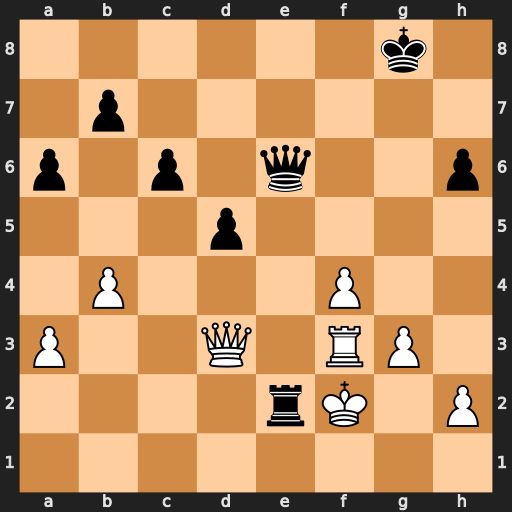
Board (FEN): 6k1/1p6/p1p1q2p/3p4/1P3P2/P2Q1RP1/4rK1P/8
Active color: w
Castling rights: -
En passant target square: -
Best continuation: Qxe2 Qxe2+ Kxe2